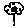
Label: flower